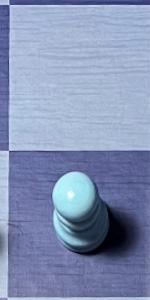
Label: Pawn_White